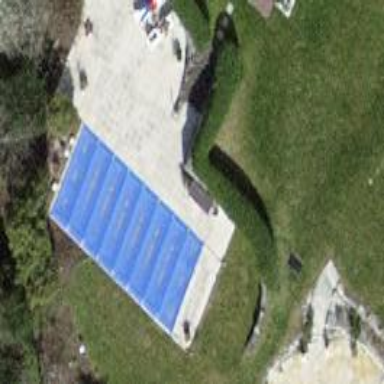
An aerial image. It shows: Swimming pool located in leisure land.